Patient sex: M
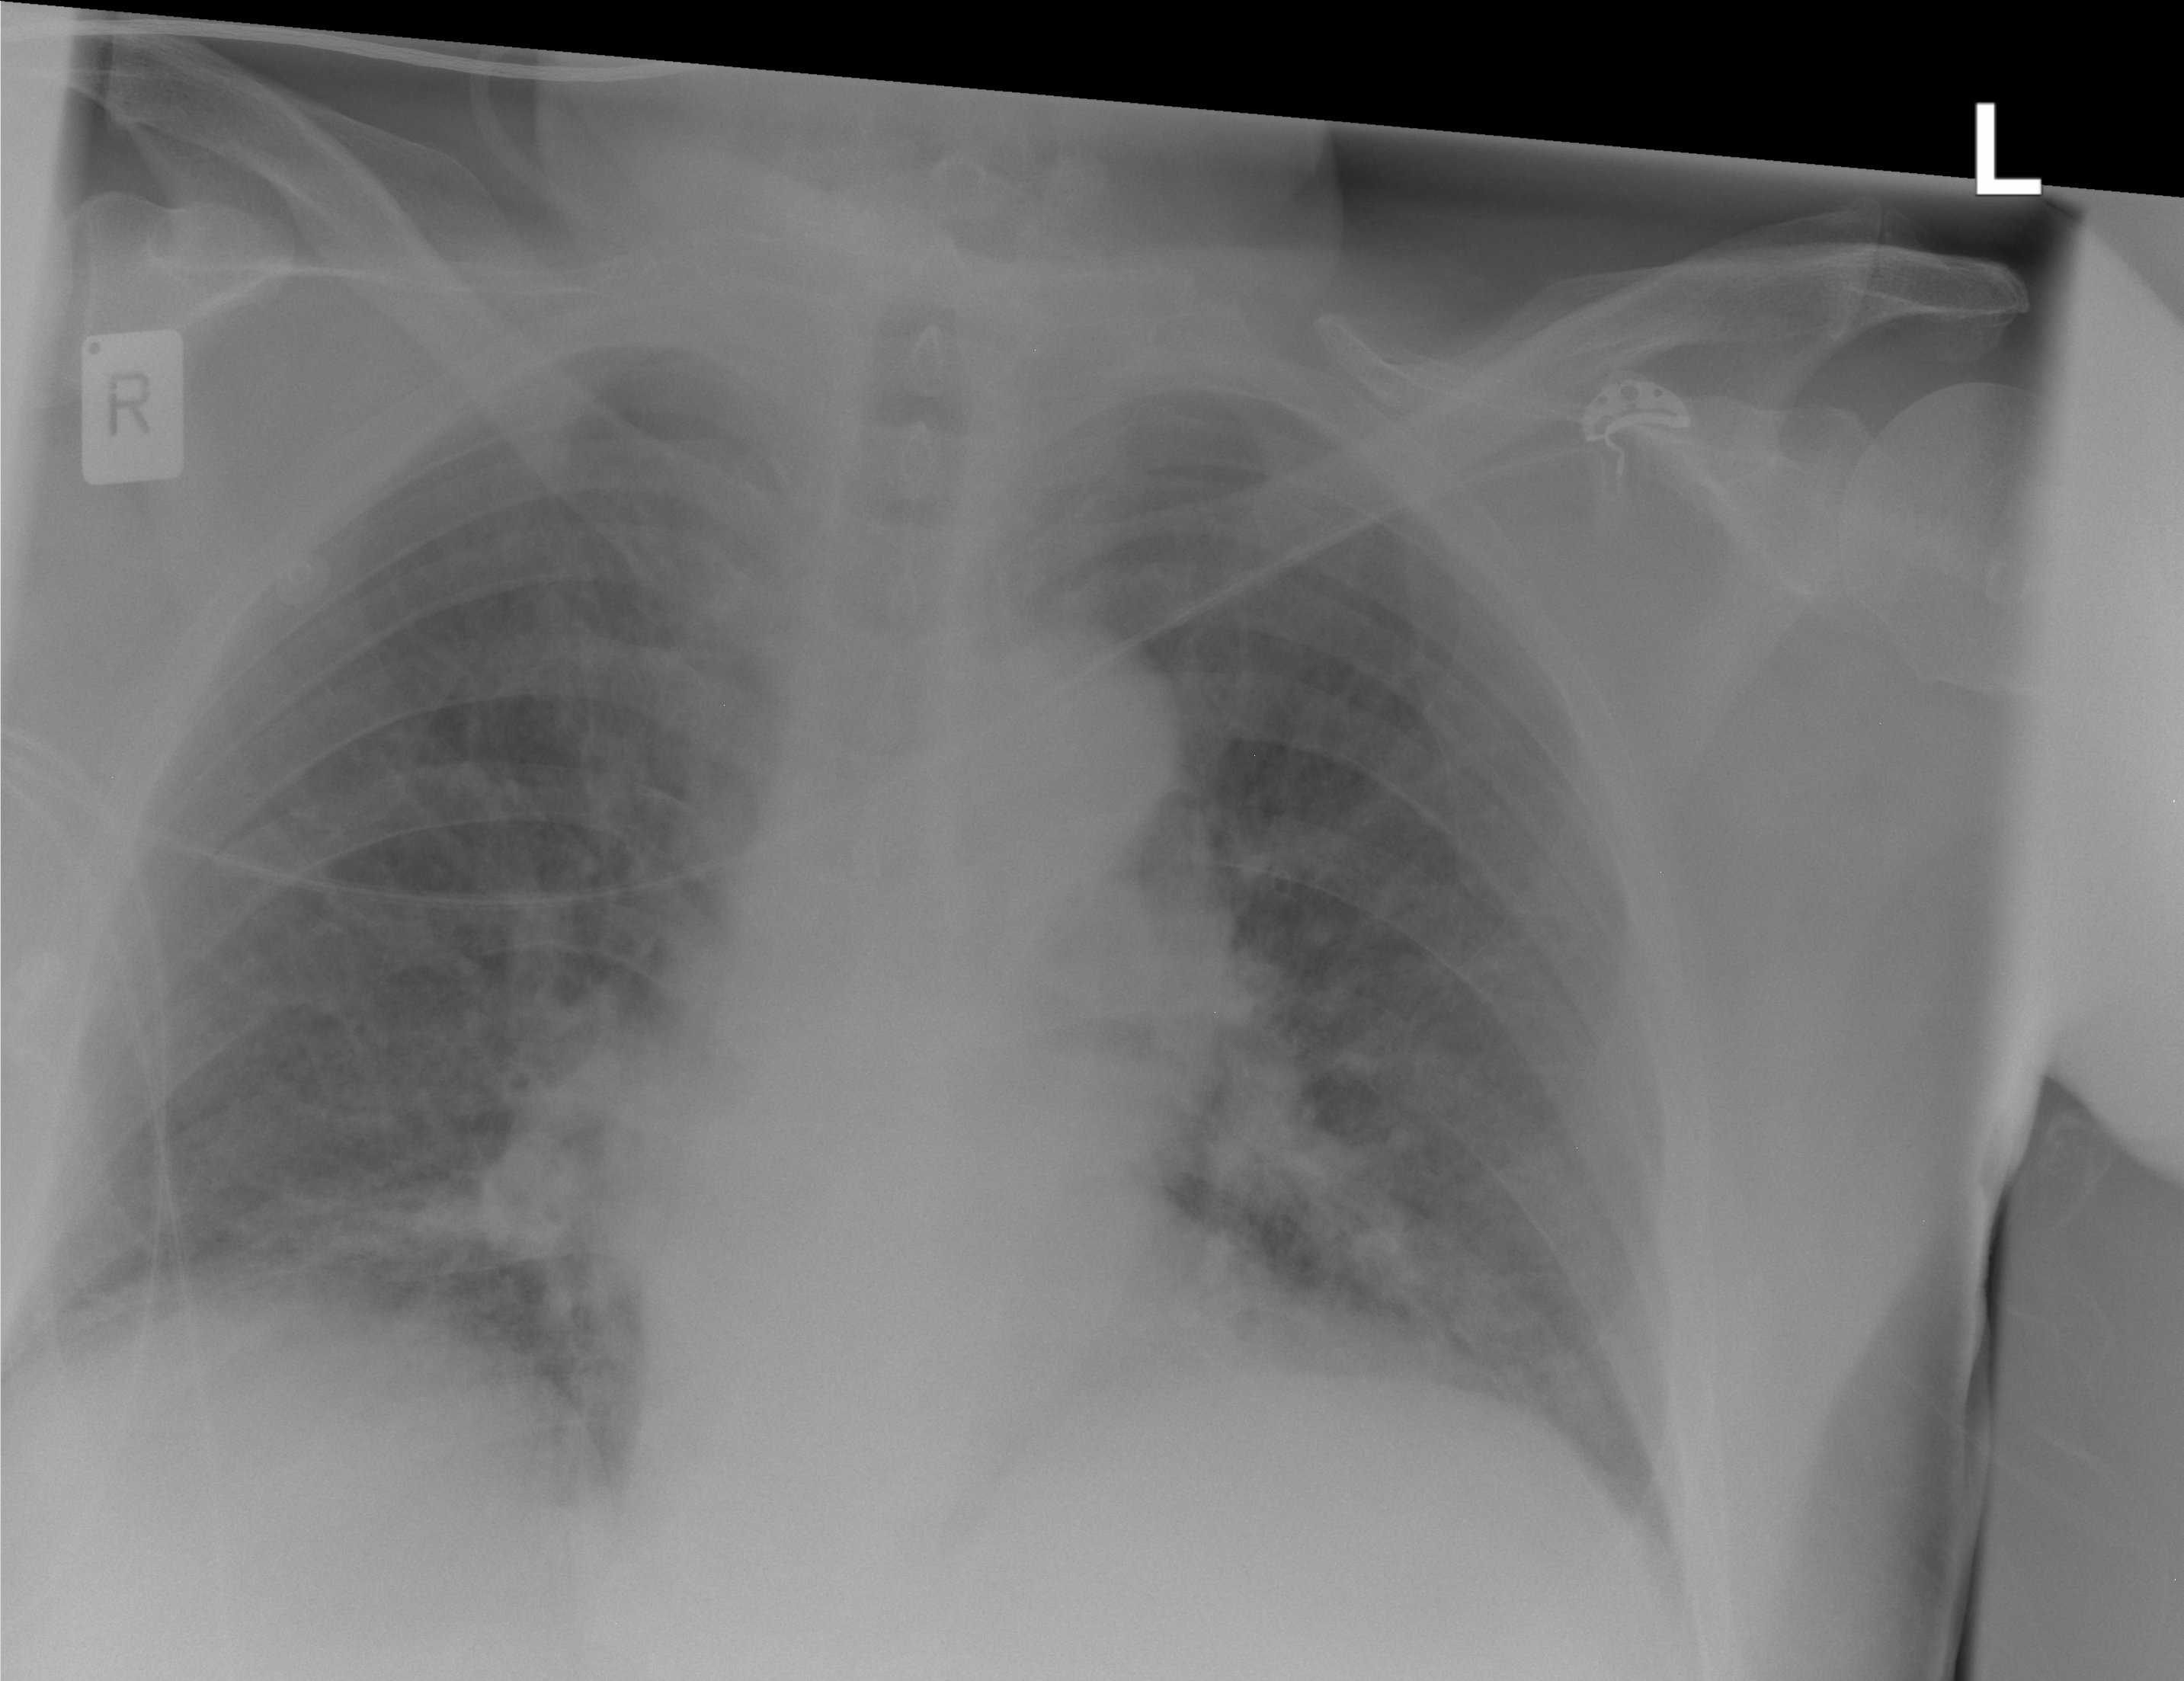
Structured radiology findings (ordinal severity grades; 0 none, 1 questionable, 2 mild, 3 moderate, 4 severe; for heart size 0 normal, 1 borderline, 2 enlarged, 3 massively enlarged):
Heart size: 2
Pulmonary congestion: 2
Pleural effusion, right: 0
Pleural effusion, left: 0
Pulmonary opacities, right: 2
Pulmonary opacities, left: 2
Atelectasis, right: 2
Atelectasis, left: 0